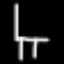
Label: chair